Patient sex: M
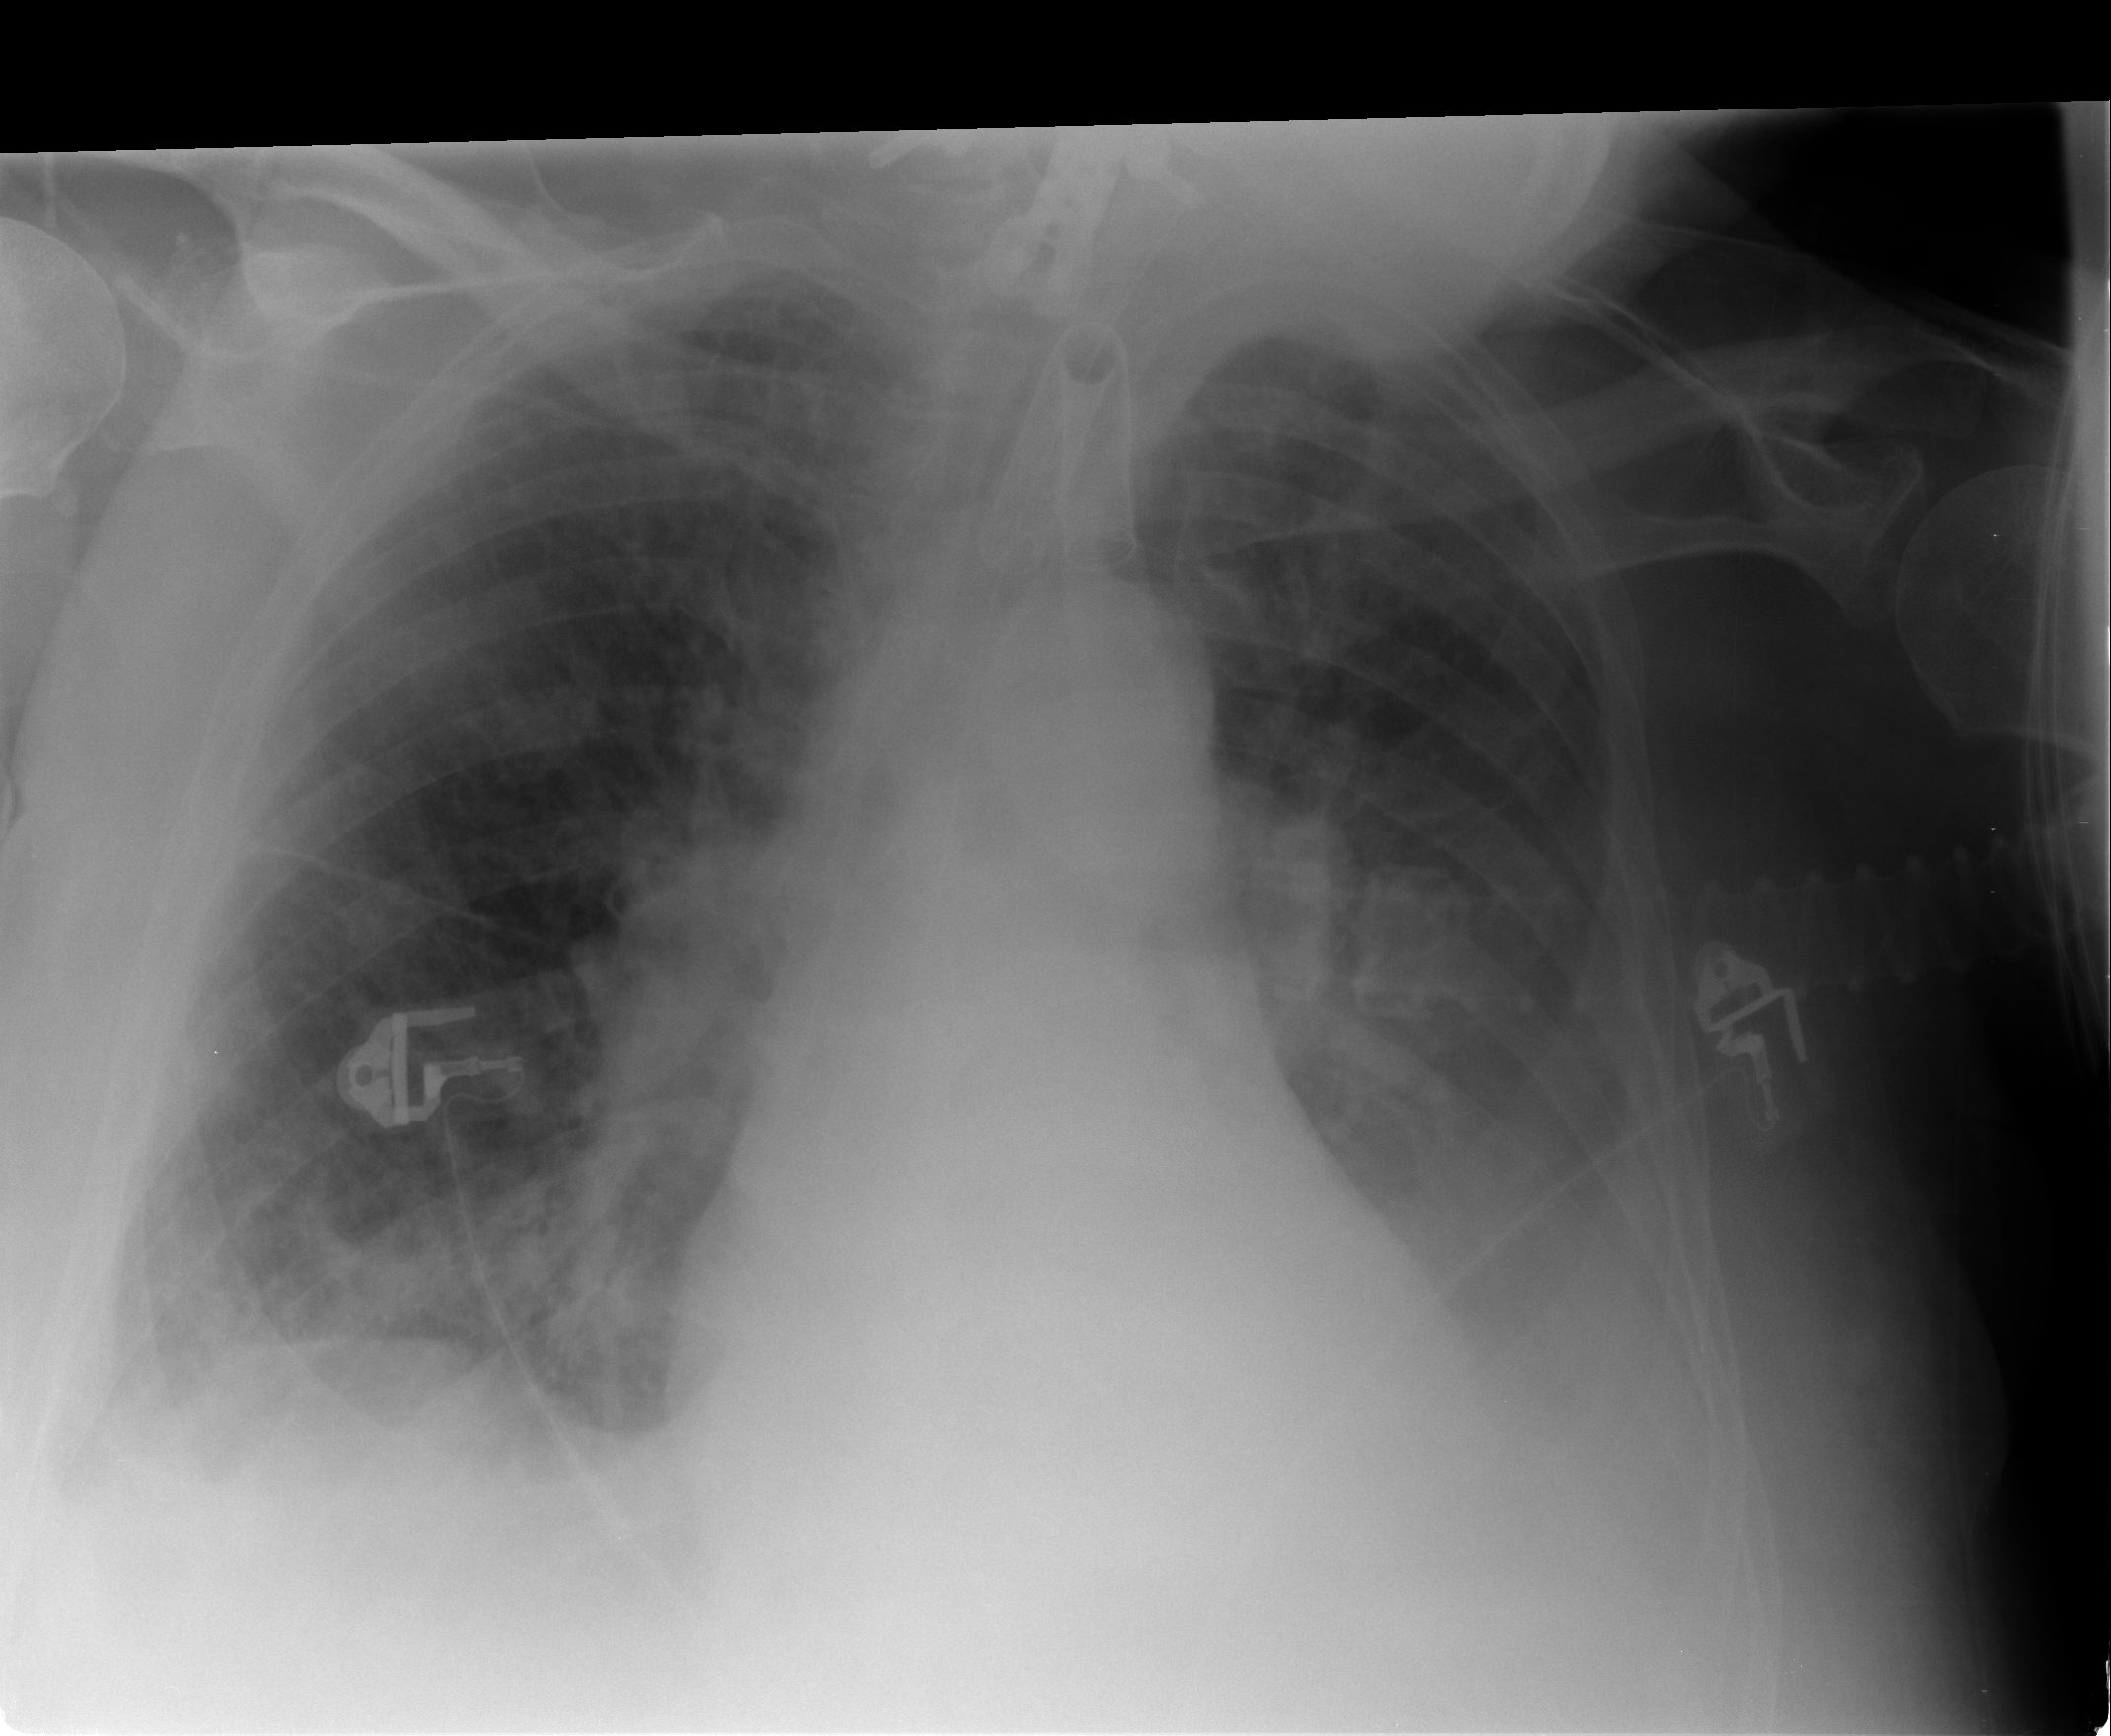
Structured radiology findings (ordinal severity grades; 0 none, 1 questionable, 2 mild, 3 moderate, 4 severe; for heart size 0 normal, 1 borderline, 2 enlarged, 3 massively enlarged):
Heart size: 1
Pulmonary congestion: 3
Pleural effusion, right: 1
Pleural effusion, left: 2
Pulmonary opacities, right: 3
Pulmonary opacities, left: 2
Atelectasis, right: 2
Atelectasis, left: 2